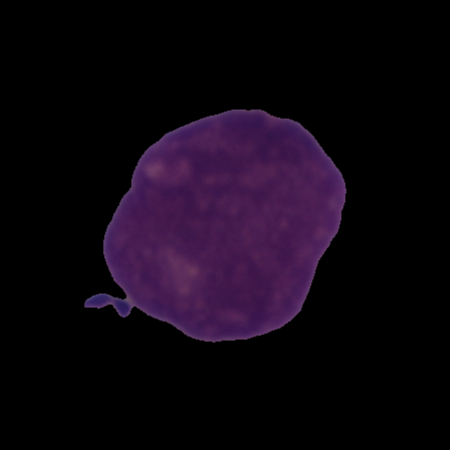
Label: cancer